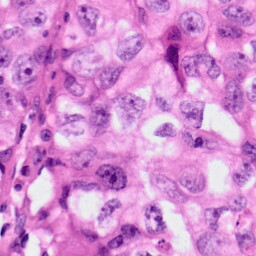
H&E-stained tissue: Lung